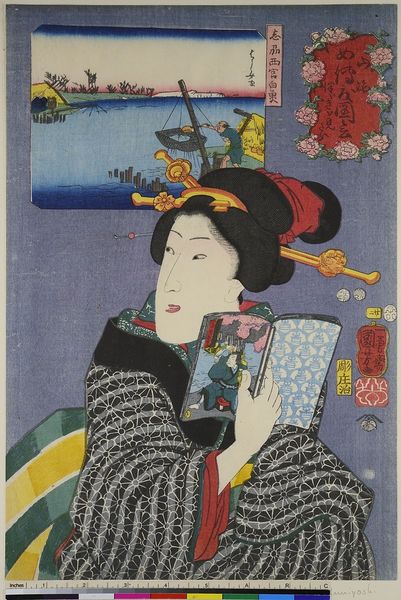
Titel: Die weißen Fische aus Nishimiya in der Provinz Shinano: Ich will das nächste sehen!, Blatt 22 aus der Serie: Glücksbringende Bilder von Bergen und dem Meer
Künstler: Utagawa Kuniyoshi
Standort: Hamburg
Institution: Museum für Kunst und Gewerbe Hamburg
Schlagwörter: blau, meer, wasser, frau, blick, rot, haarschmuck, porträt, holzschnitt, japan, lesen, japanisch, buch, druckgraphik, druckgrafik, text, beschriftung, tracht, zeit, bild im bild, farbholzschnitt, fische, mer, kimono, sea, volkstracht, edo, reproduktionen, 19. jahrhundert, druckerzeugnisse, ukiyo, nishiki-e, salangidae